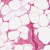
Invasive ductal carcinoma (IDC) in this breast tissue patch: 0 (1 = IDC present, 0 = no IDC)